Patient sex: M
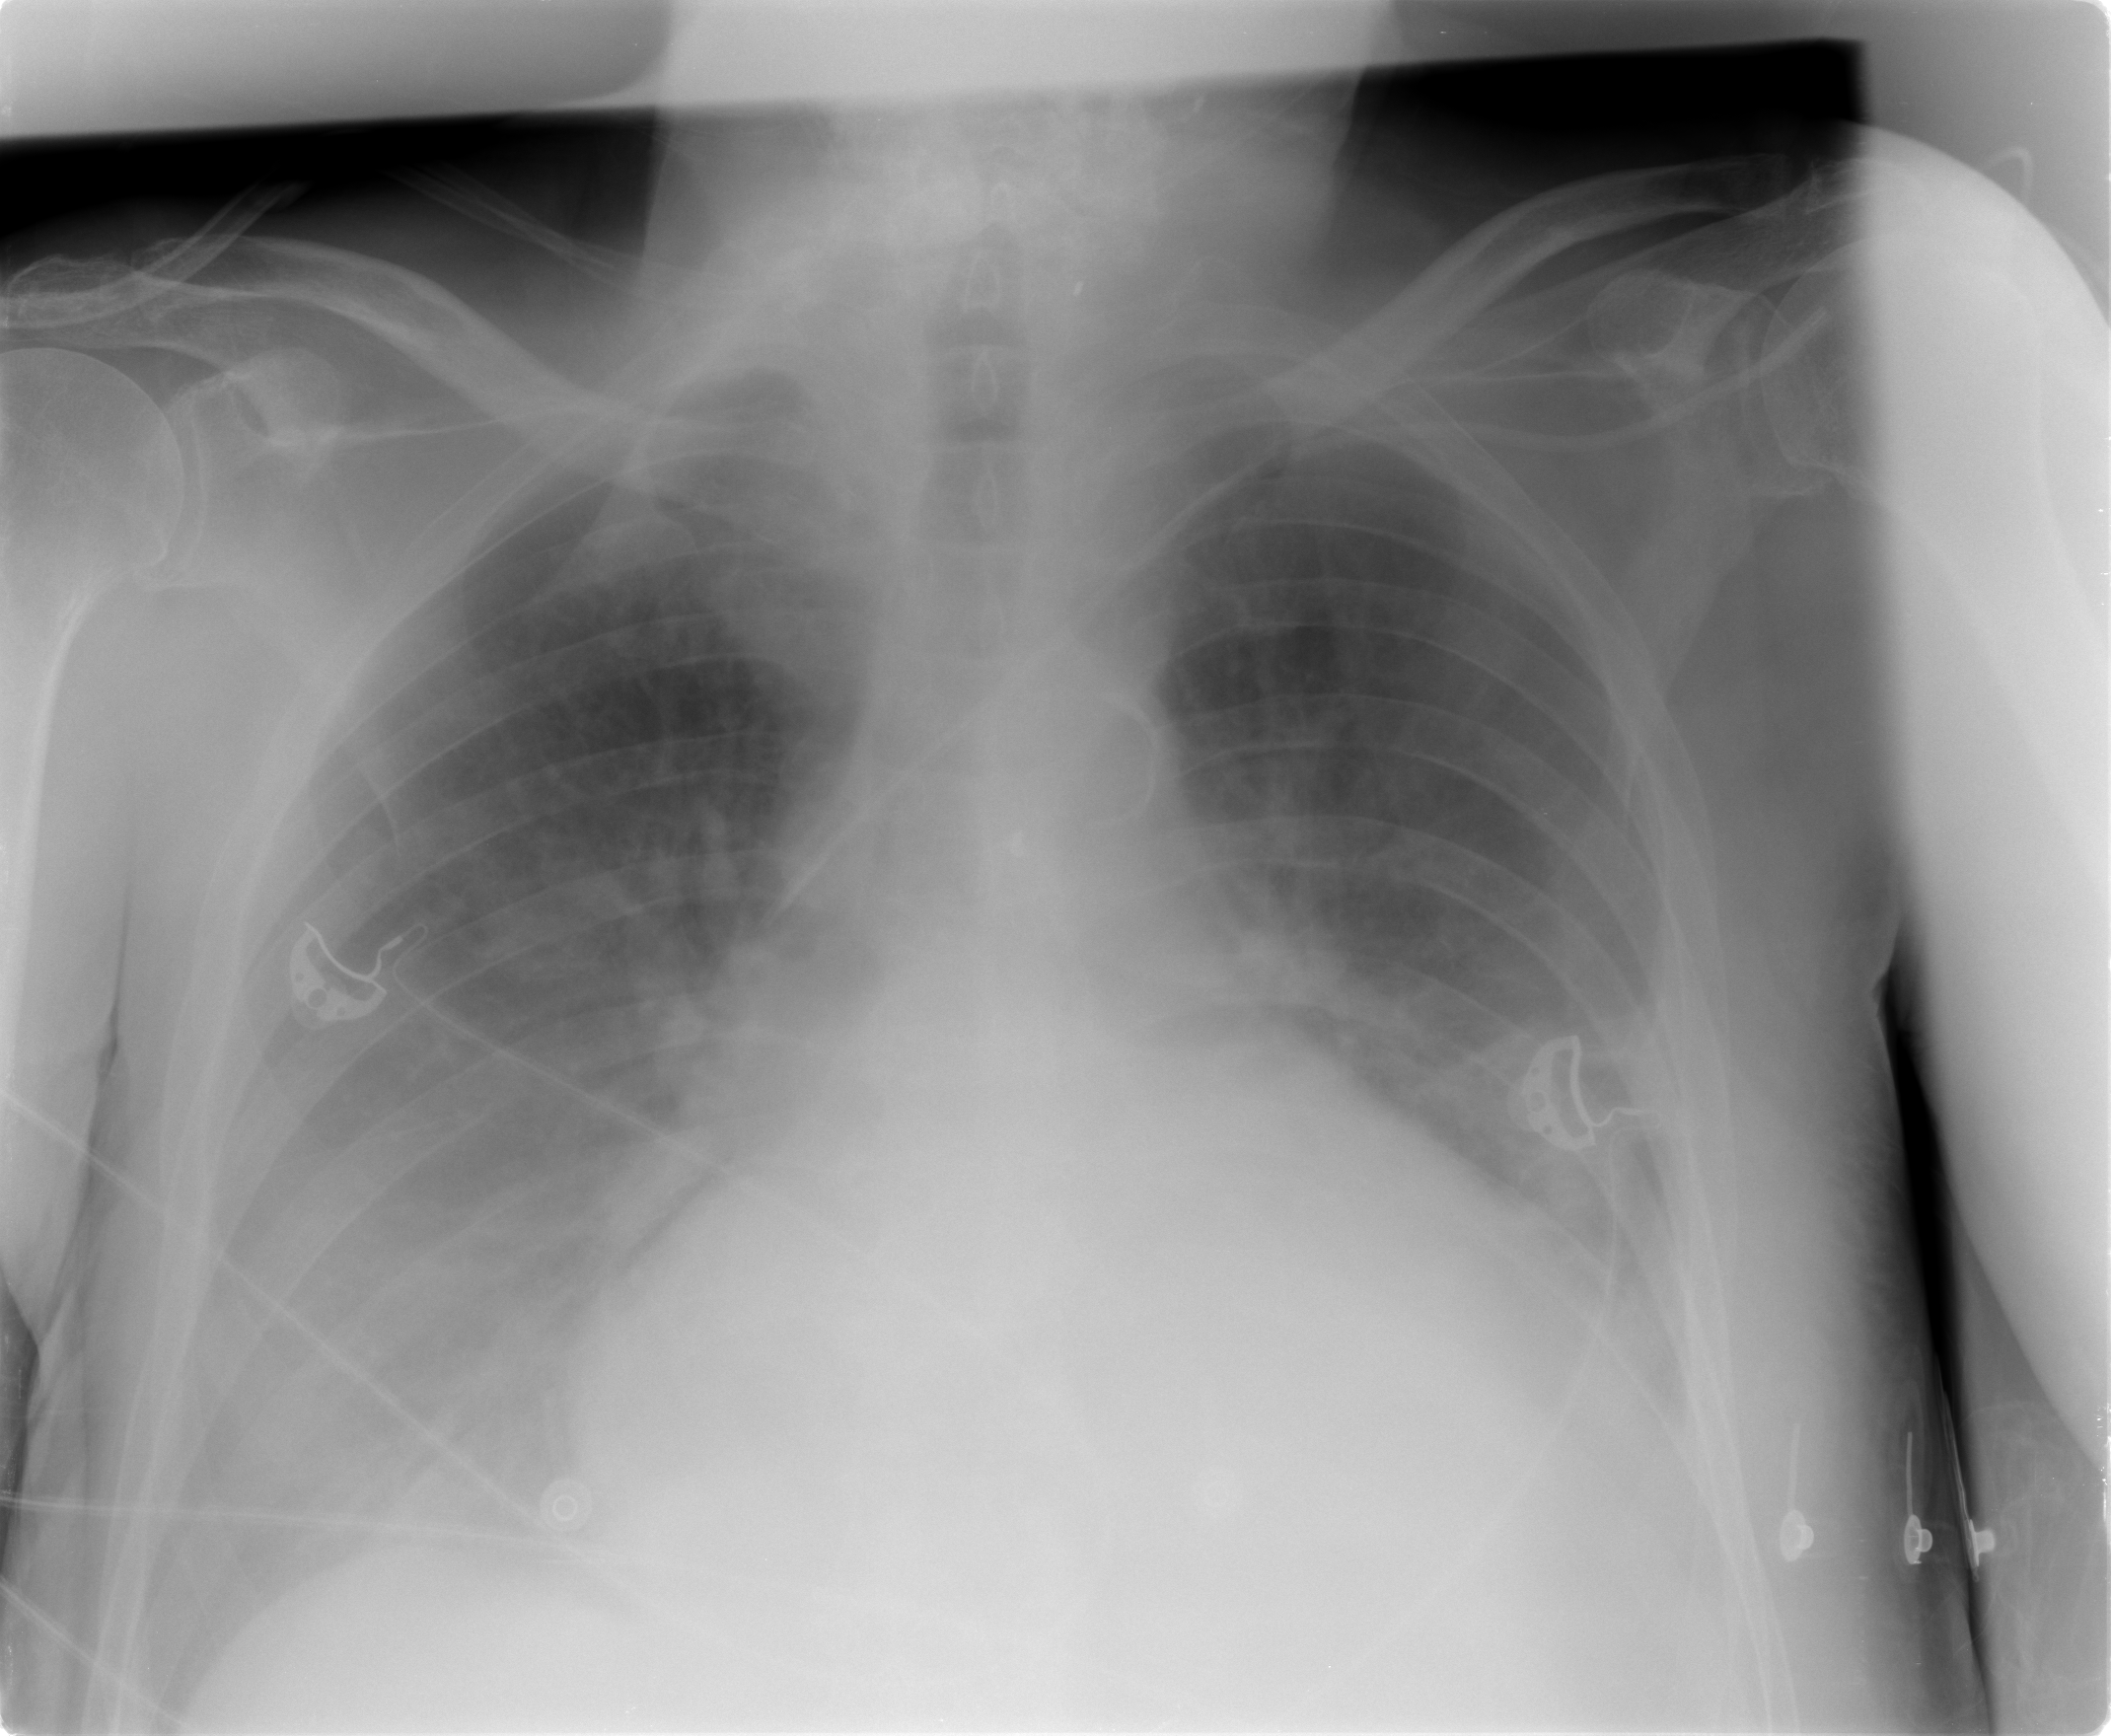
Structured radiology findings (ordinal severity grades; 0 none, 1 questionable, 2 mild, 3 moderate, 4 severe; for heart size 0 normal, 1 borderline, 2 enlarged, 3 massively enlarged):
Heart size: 3
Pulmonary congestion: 2
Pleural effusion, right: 2
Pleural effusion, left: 2
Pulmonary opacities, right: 2
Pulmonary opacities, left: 0
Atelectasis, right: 2
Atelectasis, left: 2